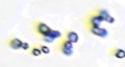
Label: Phaeocystis